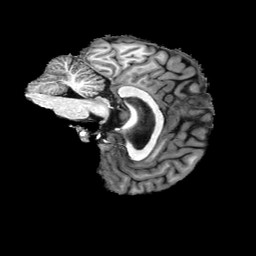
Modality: T1w
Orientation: sagittal
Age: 31
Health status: healthy
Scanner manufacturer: philips
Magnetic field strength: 3 T
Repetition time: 0.007835 s
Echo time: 0.003591 s